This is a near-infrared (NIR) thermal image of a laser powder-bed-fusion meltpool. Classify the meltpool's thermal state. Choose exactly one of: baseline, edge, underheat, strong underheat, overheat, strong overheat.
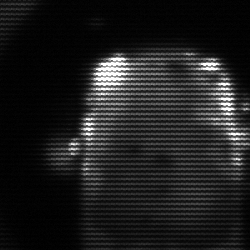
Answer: baseline